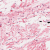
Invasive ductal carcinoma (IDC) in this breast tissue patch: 0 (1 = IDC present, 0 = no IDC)